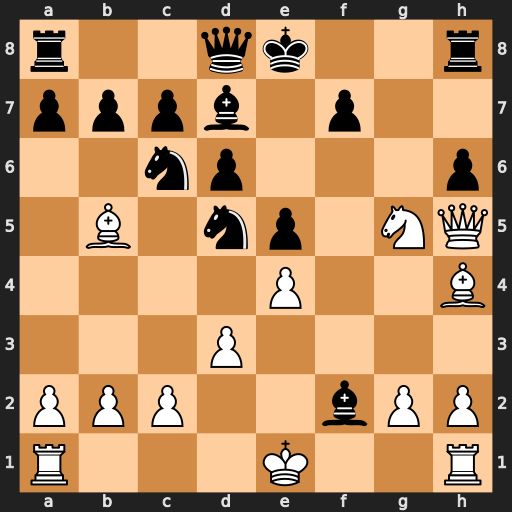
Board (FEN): r2qk2r/pppb1p2/2np3p/1B1np1NQ/4P2B/3P4/PPP2bPP/R3K2R
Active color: w
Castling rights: KQkq
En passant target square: -
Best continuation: Kxf2 Qf6+ Nf3 Qg6 Qxg6